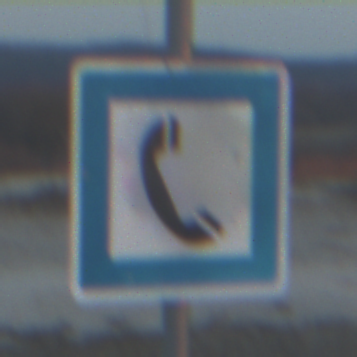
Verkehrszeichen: Fernsprecher
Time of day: SunriseSunset
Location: Outdoor (Beach)
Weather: PartlyCloudy
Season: NotSpecified
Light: Natural